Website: macys
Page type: cross-sells
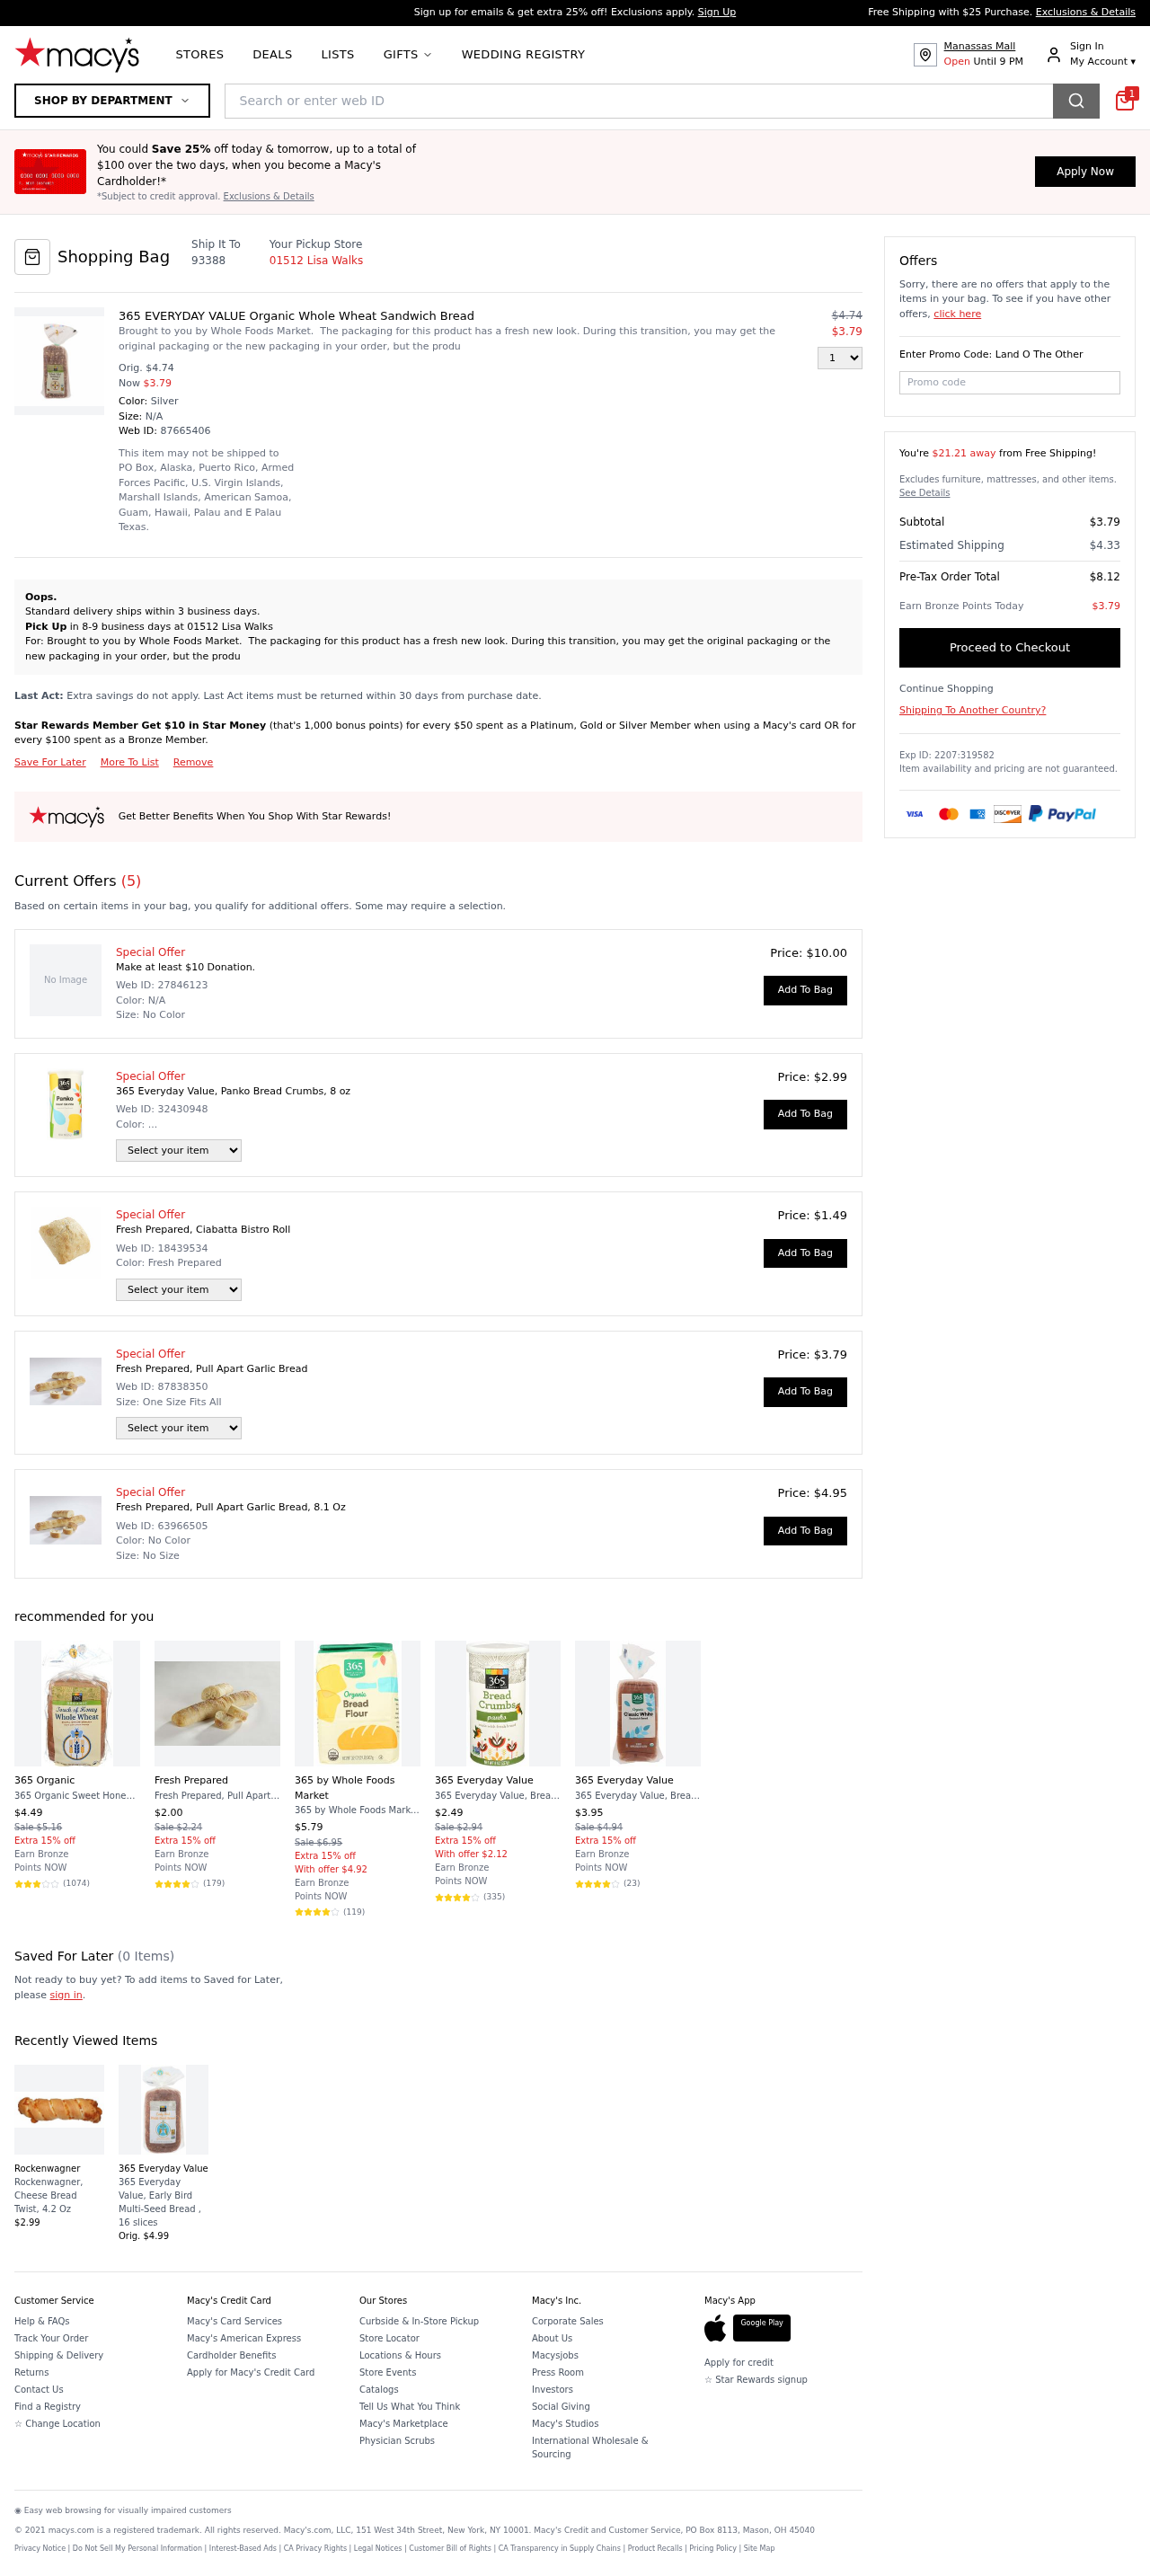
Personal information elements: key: PII_LOCATION1_STREET
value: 01512 Lisa Walks
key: PII_POSTCODE
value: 93388
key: PII_PROMO_CODE
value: YHQSAVE
Product elements: key: PRODUCT10_BRAND
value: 365 Everyday Value
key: PRODUCT10_NAME
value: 365 Everyday Value, Bread Sandwich Classic Organic, 20 Ounce
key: PRODUCT10_NUM_RATINGS
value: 23
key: PRODUCT10_PRICE
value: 3.95
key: PRODUCT10_RATING
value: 4.2
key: PRODUCT11_BRAND
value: Rockenwagner
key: PRODUCT11_NAME
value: Rockenwagner, Cheese Bread Twist, 4.2 Oz
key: PRODUCT11_PRICE
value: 2.99
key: PRODUCT12_BRAND
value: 365 Everyday Value
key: PRODUCT12_NAME
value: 365 Everyday Value, Early Bird Multi-Seed Bread , 16 slices
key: PRODUCT12_PRICE
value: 4.99
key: PRODUCT1_DESC
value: Brought to you by Whole Foods Market.  The packaging for this product has a fresh new look. During this transition, you may get the original packaging or the new packaging in your order, but the produ
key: PRODUCT1_NAME
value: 365 EVERYDAY VALUE Organic Whole Wheat Sandwich Bread
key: PRODUCT1_PRICE
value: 3.79
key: PRODUCT1_QUANTITY
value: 1
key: PRODUCT2_NAME
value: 365 Everyday Value, Panko Bread Crumbs, 8 oz
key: PRODUCT2_PRICE
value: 2.99
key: PRODUCT3_NAME
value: Fresh Prepared, Ciabatta Bistro Roll
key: PRODUCT3_PRICE
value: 1.49
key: PRODUCT4_NAME
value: Fresh Prepared, Pull Apart Garlic Bread
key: PRODUCT4_PRICE
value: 3.79
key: PRODUCT5_NAME
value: Fresh Prepared, Pull Apart Garlic Bread, 8.1 Oz
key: PRODUCT5_PRICE
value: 4.95
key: PRODUCT6_BRAND
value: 365 Organic
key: PRODUCT6_NAME
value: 365 Organic Sweet Honey Whole Wheat Small Batch Bread
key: PRODUCT6_NUM_RATINGS
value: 1074
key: PRODUCT6_PRICE
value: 4.49
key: PRODUCT6_RATING
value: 3.6
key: PRODUCT7_BRAND
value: Fresh Prepared
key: PRODUCT7_NAME
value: Fresh Prepared, Pull Apart French Bread
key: PRODUCT7_NUM_RATINGS
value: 179
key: PRODUCT7_PRICE
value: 2
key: PRODUCT7_RATING
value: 4.5
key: PRODUCT8_BRAND
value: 365 by Whole Foods Market
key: PRODUCT8_NAME
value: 365 by Whole Foods Market, Organic Bread Flour, 32 Ounce
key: PRODUCT8_NUM_RATINGS
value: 119
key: PRODUCT8_PRICE
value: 5.79
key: PRODUCT8_RATING
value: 4.4
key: PRODUCT9_BRAND
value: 365 Everyday Value
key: PRODUCT9_NAME
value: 365 Everyday Value, Bread Crumbs, Panko, 8 oz
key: PRODUCT9_NUM_RATINGS
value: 335
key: PRODUCT9_PRICE
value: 2.49
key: PRODUCT9_RATING
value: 4.1
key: PRODUCT1_ORIGINAL_PRICE
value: $4.74
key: PRODUCT6_ORIGINAL_PRICE
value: Sale $5.16
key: PRODUCT7_ORIGINAL_PRICE
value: Sale $2.24
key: PRODUCT8_ORIGINAL_PRICE
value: Sale $6.95
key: PRODUCT9_ORIGINAL_PRICE
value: Sale $2.94
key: PRODUCT10_ORIGINAL_PRICE
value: Sale $4.94
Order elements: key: ORDER_ID
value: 87665406
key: ORDER_NUM_OFFERS
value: (5)
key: ORDER_FREE_SHIPPING_THRESHOLD
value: $21.21 away
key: ORDER_SUBTOTAL
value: $3.79
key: ORDER_SHIPPING_COST
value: $4.33
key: ORDER_TOTAL
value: $8.12
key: ORDER_POINTS_EARNED
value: $3.79
Search elements: key: HEADER_SEARCH
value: Search or enter web ID
Other elements: key: SAVED_NUM_ITEMS
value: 0